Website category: book
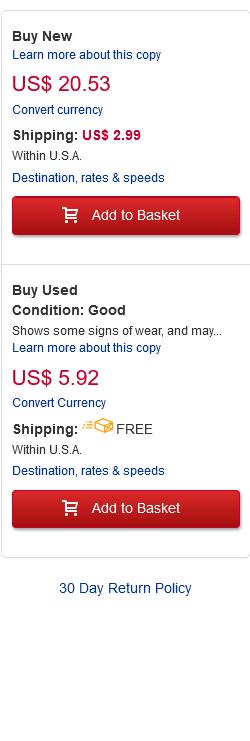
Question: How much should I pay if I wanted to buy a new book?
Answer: US$ 20.53

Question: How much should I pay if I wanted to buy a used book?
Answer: US$ 5.92

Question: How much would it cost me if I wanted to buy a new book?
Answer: US$ 20.53

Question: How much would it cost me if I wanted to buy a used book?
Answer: US$ 5.92

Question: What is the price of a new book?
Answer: US$ 20.53

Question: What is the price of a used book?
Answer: US$ 5.92

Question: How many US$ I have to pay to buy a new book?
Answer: US$ 20.53

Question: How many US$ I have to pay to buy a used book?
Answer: US$ 5.92

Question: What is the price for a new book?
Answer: US$ 20.53

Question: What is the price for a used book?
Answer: US$ 5.92

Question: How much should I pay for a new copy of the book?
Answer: US$ 20.53

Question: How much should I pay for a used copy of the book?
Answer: US$ 5.92

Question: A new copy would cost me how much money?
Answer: US$ 20.53

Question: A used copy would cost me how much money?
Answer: US$ 5.92

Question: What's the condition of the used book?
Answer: Good

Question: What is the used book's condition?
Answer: Good

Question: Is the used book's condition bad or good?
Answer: Good

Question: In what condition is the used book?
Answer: Good

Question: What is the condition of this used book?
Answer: Good

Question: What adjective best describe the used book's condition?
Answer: Good

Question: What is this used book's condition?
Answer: Good

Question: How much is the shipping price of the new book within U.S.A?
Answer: US$ 2.99

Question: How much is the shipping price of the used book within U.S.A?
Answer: FREE

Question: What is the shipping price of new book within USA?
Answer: US$ 2.99

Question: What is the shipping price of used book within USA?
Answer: FREE

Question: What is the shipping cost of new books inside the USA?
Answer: US$ 2.99

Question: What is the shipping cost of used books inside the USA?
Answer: FREE

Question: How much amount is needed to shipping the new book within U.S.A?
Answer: US$ 2.99

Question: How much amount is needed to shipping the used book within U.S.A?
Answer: FREE

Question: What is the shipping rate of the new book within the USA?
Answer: US$ 2.99

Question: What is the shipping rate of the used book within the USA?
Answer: FREE

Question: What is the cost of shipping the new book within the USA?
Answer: US$ 2.99

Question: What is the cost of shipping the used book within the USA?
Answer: FREE

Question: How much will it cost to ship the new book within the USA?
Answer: US$ 2.99

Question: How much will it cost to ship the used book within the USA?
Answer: FREE